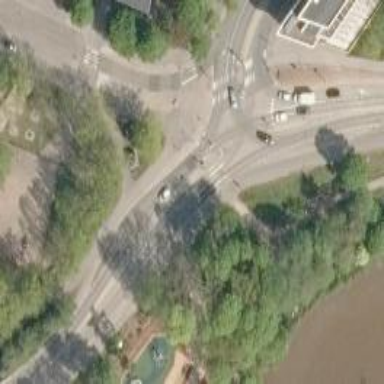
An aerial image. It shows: Asphalt cycleway.